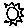
Label: sun